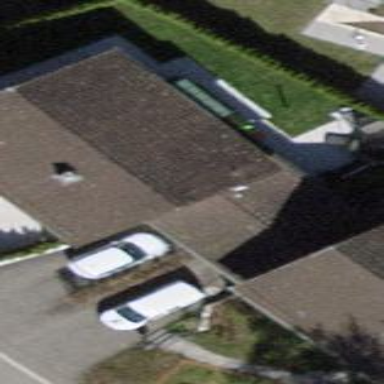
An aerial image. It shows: House with pitched roof.